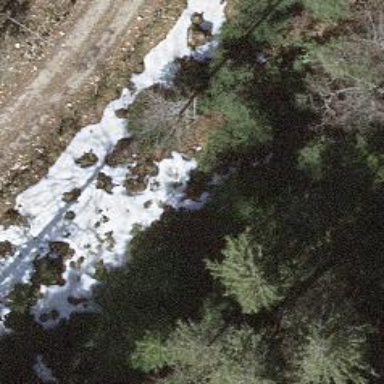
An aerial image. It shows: Grade2 track road designed for Nordic skiing. The track is groomed for both classic and skating skiing styles.